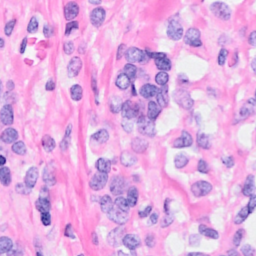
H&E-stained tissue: Breast